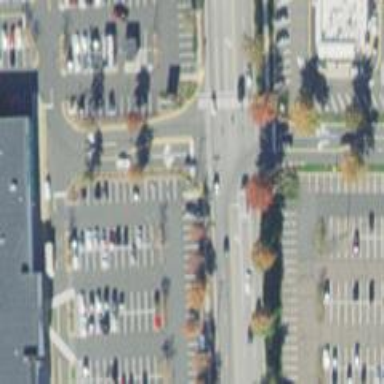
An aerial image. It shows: Solid stop line on the road.